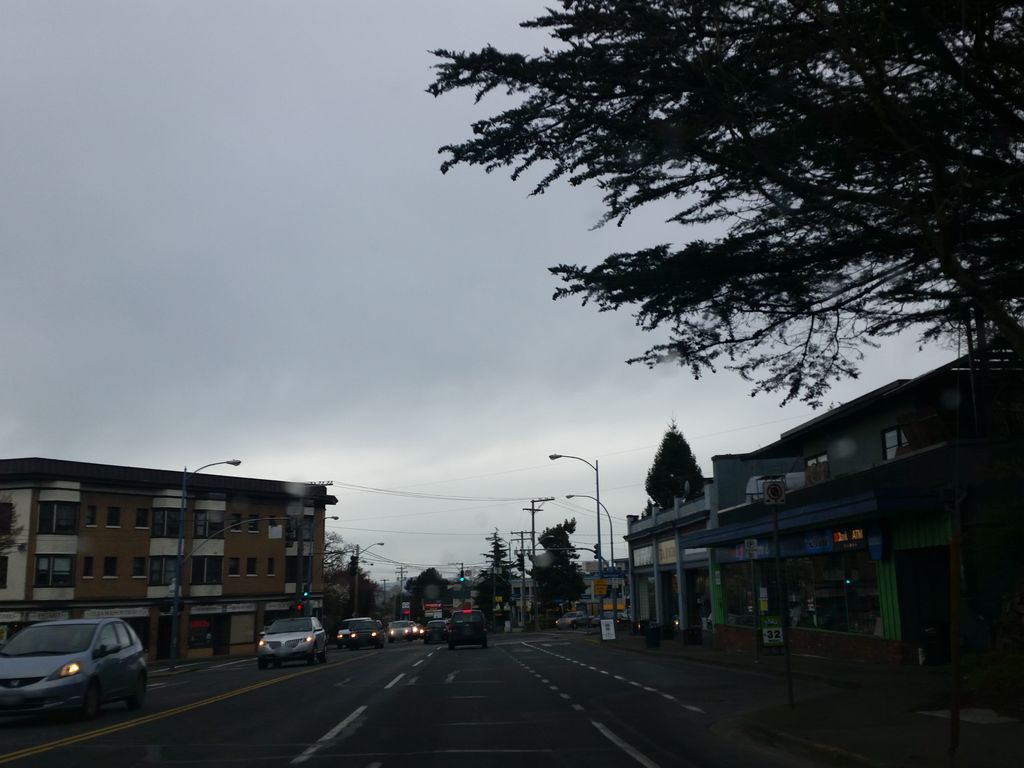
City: victoria